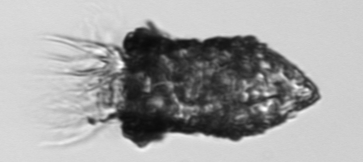
Label: Tintinnopsis